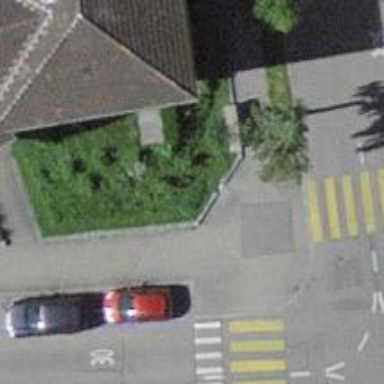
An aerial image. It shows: Street cabinet.